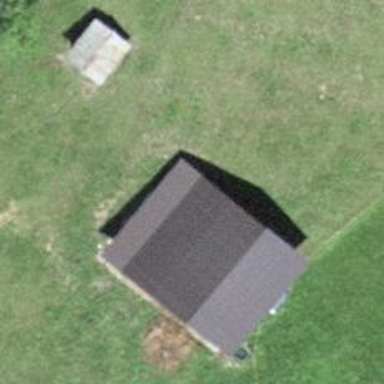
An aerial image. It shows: Rural barn.